Question: Have been trying to adjust the jquery slider width to the right size and limit its drag outside of its area.
I have understood that the font-size makes the slider scale correctly ; but setting font-size causes the width to the look wierd.
How can i reduce the slider boxes to small squares and not slide out ?
jsfiddle / edit here <URL>
'''
<div class="navbar navbar-fixed-top">
<div class="navbar-inner">
<div class="container">
<a data-target=".nav-collapse" data-toggle="collapse" class="btn btn-navbar">
<span class="icon-bar"></span>
<span class="icon-bar"></span>
<span class="icon-bar"></span>
</a>
<a href="#" class="brand">Project name</a>
<div class="nav-collapse">
<ul class="nav">
<li class="dropdown">
<a data-toggle="dropdown" class="dropdown-toggle" href="#">Dropdown <b class="caret"></b></a>
<ul class="dropdown-menu">
<li><a href="#">
<p>
<label for="amount">Price range:</label>
<input type="text" id="amount" style="border: 0; color: #f6931f; font-weight: bold;" />
</p>
<!--div style="font-size:10px;"-->
<div id="slider-range"></div>
<!--/div-->
</a></li>
<li><a href="#">Another action</a></li>
</ul>
</li>
</ul>
</div><!-- /.nav-collapse -->
</div>
</div><!-- /navbar-inner -->
</div>
'''
jquery
'''
$( "#slider-range" ).slider({
range: true,
min: 0,
max: 500,
values: [ 75, 300 ],
slide: function( event, ui ) { $( "#amount" ).val( "$" + ui.values[ 0 ] + " - $" + ui.values[ 1 ] );
}
});
$( "#amount" ).val( "$" + $( "#slider-range" ).slider( "values", 0 ) + " - $" + $( "#slider-range" ).slider( "values", 1 ) );
'''

This fiddle in 'incognito' mode in chrome gave me my desired result
but on my actual side it still doesnt
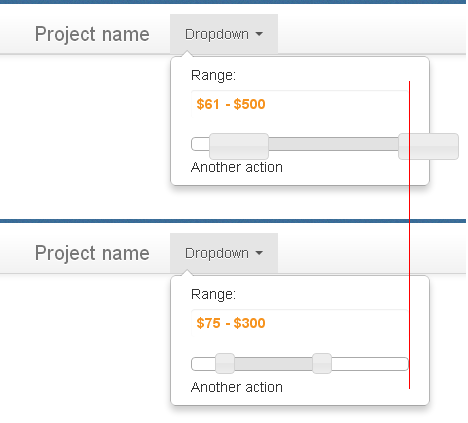
Answer: Pointed to version 2.2 css of bootstrap